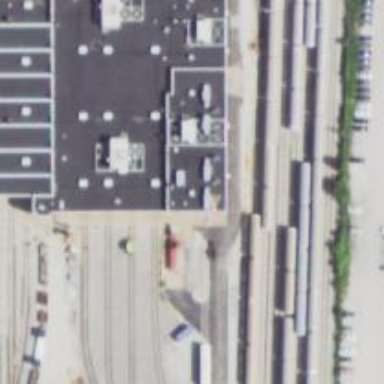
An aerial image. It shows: Building passage tunnel electrified for rail service in yard.